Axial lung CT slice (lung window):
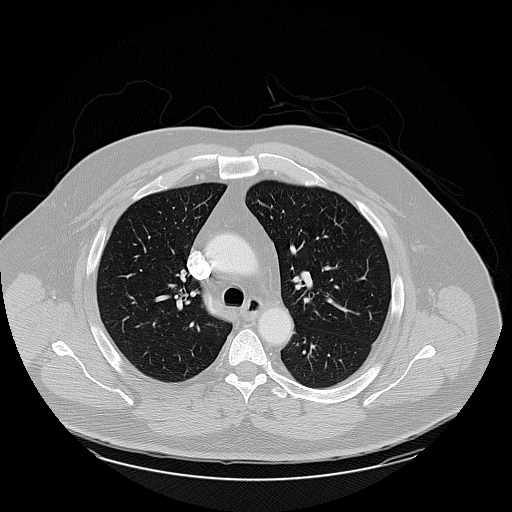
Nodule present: no